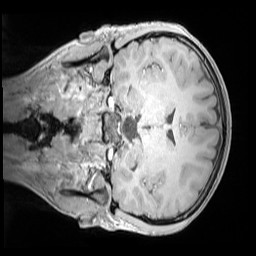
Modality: MP2RAGE
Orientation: coronal
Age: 11
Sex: male
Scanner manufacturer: siemens
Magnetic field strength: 3 T
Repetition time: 4 s
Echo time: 0.00303 s